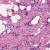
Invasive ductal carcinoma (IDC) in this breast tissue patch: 1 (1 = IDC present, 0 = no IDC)